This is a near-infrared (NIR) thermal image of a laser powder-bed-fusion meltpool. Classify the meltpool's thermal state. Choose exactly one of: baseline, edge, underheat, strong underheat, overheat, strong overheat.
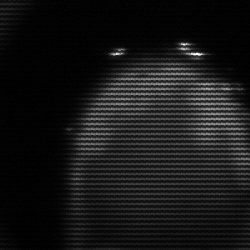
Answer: edge